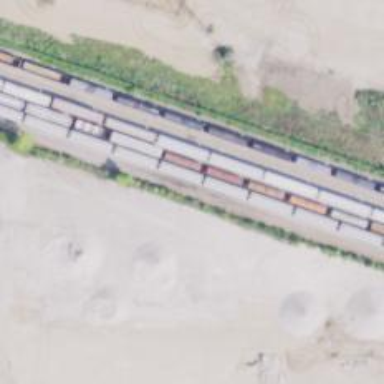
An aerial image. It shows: Disused railway spur service.